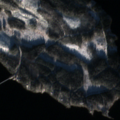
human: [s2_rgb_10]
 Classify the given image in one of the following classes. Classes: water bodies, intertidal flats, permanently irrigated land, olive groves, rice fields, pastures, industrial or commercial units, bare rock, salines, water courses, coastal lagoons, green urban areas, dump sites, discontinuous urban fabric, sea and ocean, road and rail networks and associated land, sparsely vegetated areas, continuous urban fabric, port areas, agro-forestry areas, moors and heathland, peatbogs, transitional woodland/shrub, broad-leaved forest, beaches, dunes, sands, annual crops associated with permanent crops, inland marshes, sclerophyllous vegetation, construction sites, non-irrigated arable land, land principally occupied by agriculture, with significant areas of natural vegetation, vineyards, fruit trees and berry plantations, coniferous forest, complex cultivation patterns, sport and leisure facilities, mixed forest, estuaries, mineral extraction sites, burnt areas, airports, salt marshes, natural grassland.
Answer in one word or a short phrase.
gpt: coniferous forest, mixed forest, transitional woodland/shrub, water bodies